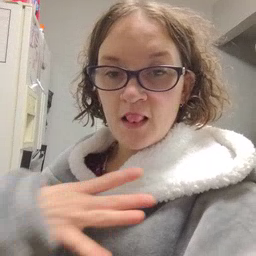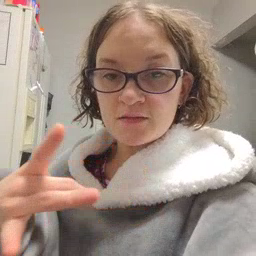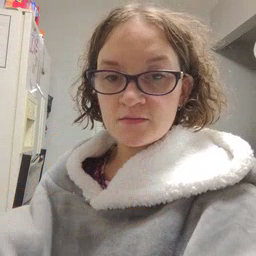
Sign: like